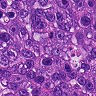
Metastatic tissue present: yes